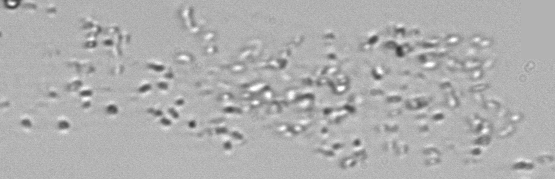
Label: Phaeocystis_debris